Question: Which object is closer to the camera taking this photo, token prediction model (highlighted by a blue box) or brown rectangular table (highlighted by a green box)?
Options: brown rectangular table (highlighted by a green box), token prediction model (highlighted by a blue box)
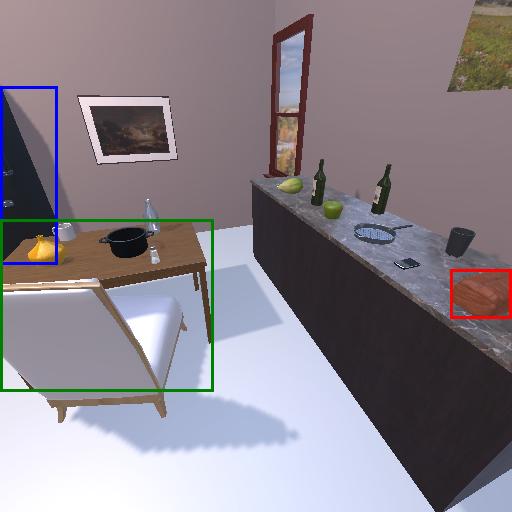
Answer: brown rectangular table (highlighted by a green box)